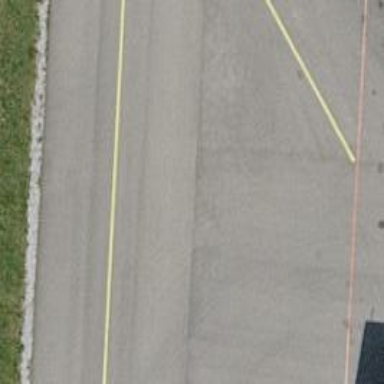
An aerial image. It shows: Asphalt taxiway at the airport.